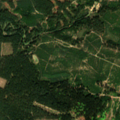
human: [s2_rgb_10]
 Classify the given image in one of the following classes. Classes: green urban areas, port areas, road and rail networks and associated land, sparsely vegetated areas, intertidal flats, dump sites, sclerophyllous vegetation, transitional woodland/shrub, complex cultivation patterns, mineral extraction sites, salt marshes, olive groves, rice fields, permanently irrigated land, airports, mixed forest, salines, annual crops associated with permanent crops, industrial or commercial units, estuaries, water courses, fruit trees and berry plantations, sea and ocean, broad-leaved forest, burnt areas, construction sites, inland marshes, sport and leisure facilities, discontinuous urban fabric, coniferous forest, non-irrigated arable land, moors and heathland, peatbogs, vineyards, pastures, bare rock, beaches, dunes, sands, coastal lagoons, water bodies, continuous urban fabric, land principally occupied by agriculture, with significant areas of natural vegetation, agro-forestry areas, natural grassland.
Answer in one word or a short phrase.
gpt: coniferous forest, transitional woodland/shrub